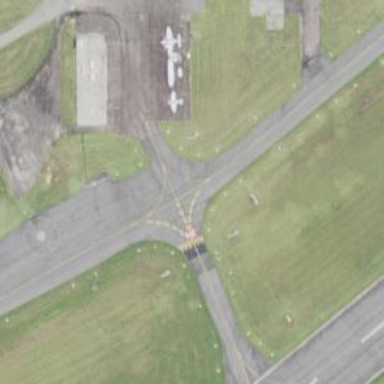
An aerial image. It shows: Image of taxiway at airport.